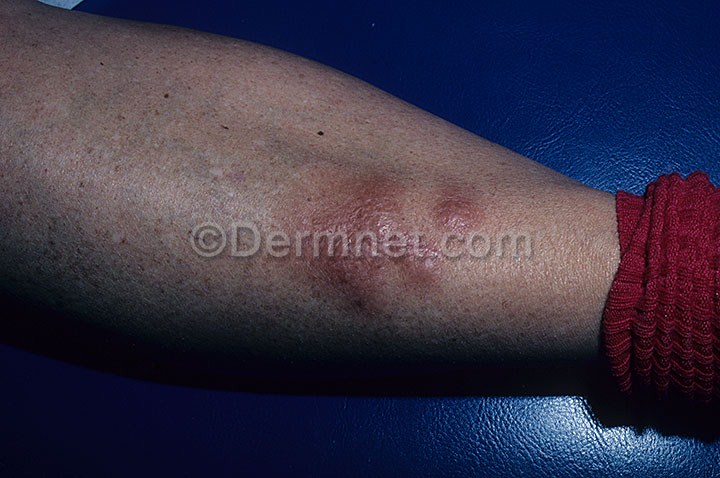
Disease: Systemic Disease